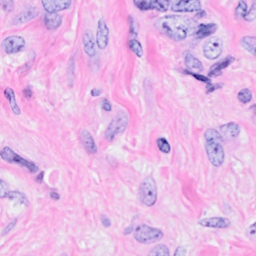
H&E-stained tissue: Breast